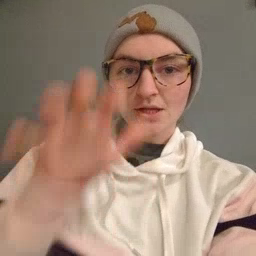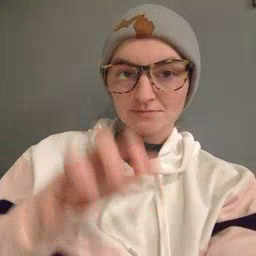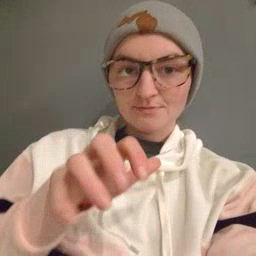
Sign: alligator